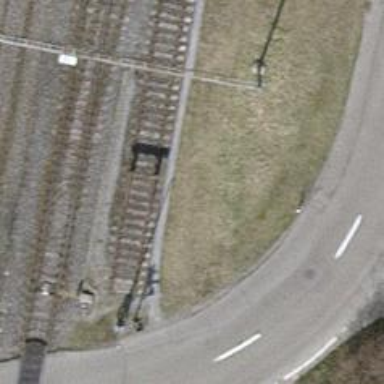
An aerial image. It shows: Single-track spur railway line.